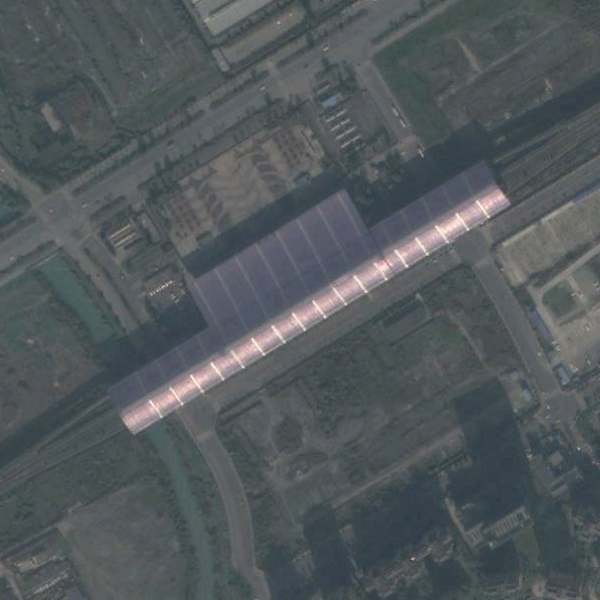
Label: RailwayStation